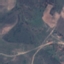
Land use / land cover: HerbaceousVegetation